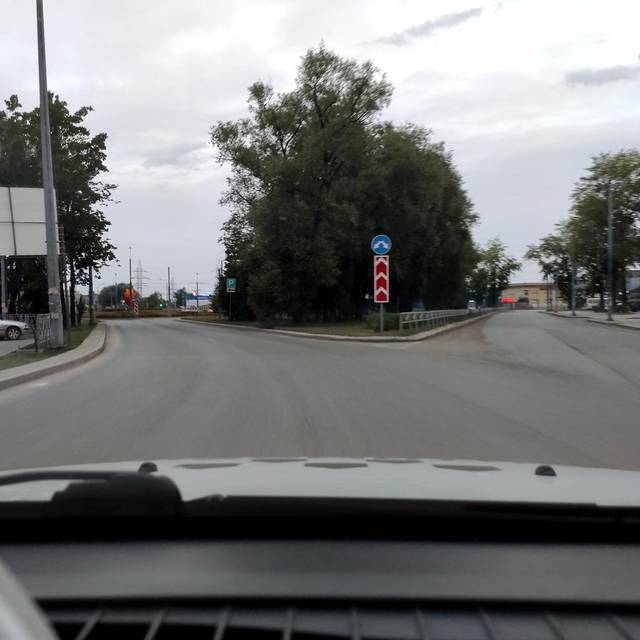
Region: Russia
Coordinates: 57.967, 56.265